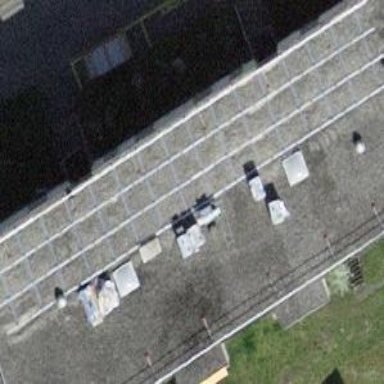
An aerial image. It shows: Building with flat roof.